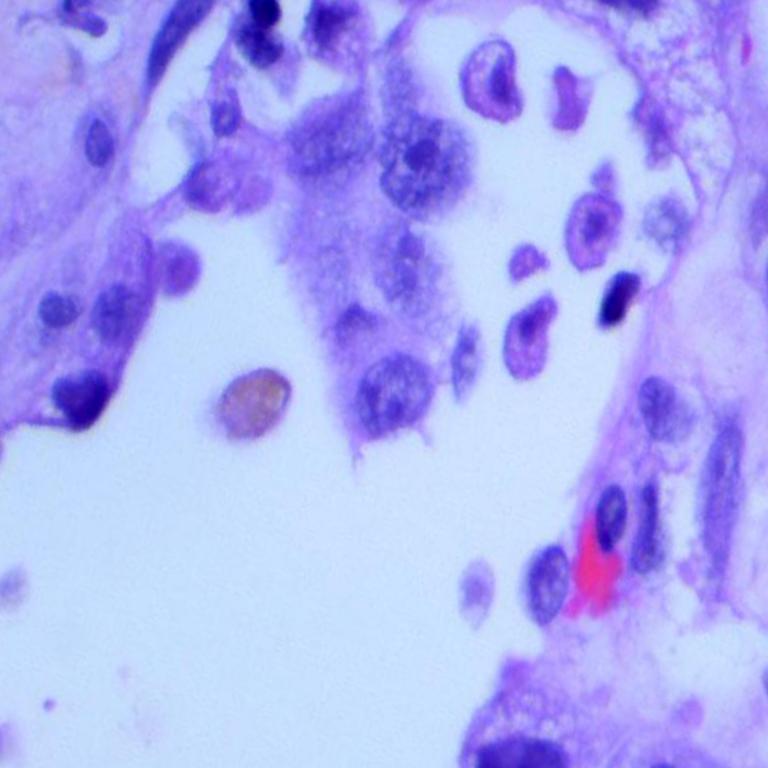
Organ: lung
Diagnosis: adenocarcinomas